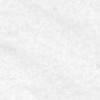
Label: no_change